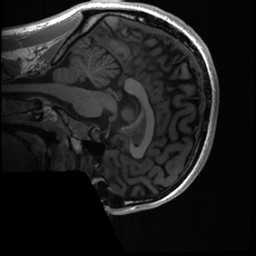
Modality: T1w
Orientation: sagittal
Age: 18
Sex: female